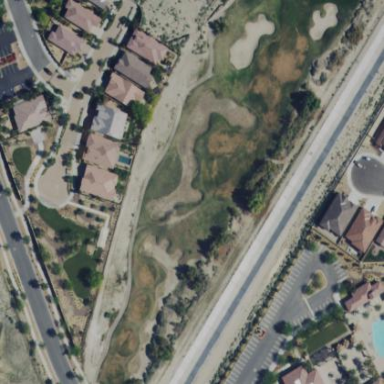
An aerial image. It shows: Sand bunker on golf course.